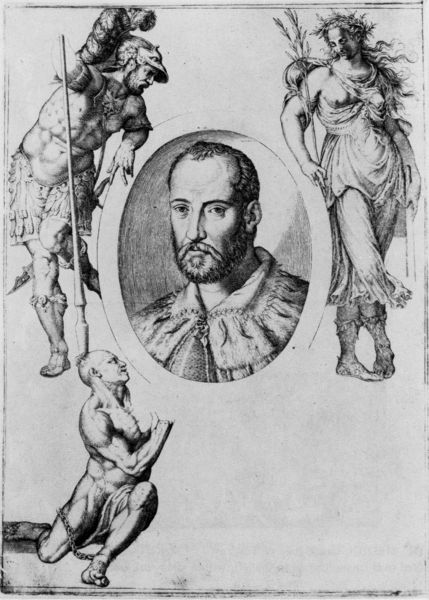
Titel: Bildnis von Francesco de' Medici, Großherzog der Toskana
Künstler: Melchior Meier
Institution: (Seriendruck)
Schlagwörter: akt, gott, kämpfer, körper, mann, nackt, umhang, weiß, brust, busen, frau, frisur, geste, grau, haar, kleid, mund, männer, nase, ohr, profil, schwarz, skizze, stirn, zeichnung, hochformat, bart, jung, augen, falten, gesicht, hermelin, kragen, mensch, pelz, rahmen, stehen, vollbart, bild, bildnis, gesten, hals, portrait, porträt, gewand, haare, mantel, pose, reich, gewänder, spitzen, blatt, brustbild, oval, stock, tondo, fesseln, brüste, holzschnitt, wangen, papier, haltung, stab, studie, weizen, ähre, kette, grafik, graphik, halm, linien, rand, figuren, könig, lanze, weiblich, muskeln, sandalen, faltenwurf, wange, selbstporträt, dekolleté, barfuss, buch, linie, zweig, druck, schwarzweiss, schraffur, radierung, stich, künstler, seite, ketten, knien, soldat, waffe, helm, posieren, stiefel, allegorie, entwurf, göttin, rüstung, unvollendet, buchseite, studien, leib, männlich, medallion, sklave, götter, knieend, krieger, dekollté, speer, edelmann, her, entwürfe, skizzen, gefangener, kupferstich, cape, black and white, bitte, mars, beard, fruchtbarkeit, fessel, human beings, artist, indianer, gefesselt, haltungen, garbe, fortuna, demutshaltung, körperdrehung, nicht, eingeborener, firsut, medaillin, gefesselter, ceres, a, pelz hermelin, a portrait, costume, mythology